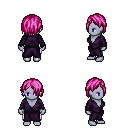
a pixel art fantasy rpg character, female body template, dark elf, purple skin, purple robe, white pants, pink bangs hairstyle, four views (front, back, left, right), 2x2 character sprite sheet, small pixel art, hard edges, no anti-aliasing